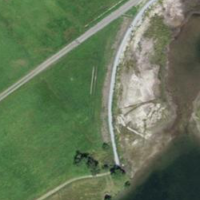
EUNIS habitat code: 24
Species observed at this site:
Episyrphus balteatus
Saxicola rubetra
Macroglossum stellatarum
Cirsium heterophyllum
Pica pica
Buteo buteo
Silene dioica
Populus tremula
Bistorta officinalis